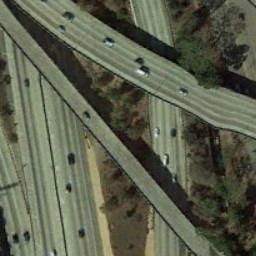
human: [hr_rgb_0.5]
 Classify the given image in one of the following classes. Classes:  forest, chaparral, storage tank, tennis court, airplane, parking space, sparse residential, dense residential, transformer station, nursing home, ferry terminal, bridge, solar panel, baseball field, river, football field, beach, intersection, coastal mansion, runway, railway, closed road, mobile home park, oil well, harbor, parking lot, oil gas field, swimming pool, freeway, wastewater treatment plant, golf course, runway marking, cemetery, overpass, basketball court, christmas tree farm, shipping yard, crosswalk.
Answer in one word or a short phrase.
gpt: overpass